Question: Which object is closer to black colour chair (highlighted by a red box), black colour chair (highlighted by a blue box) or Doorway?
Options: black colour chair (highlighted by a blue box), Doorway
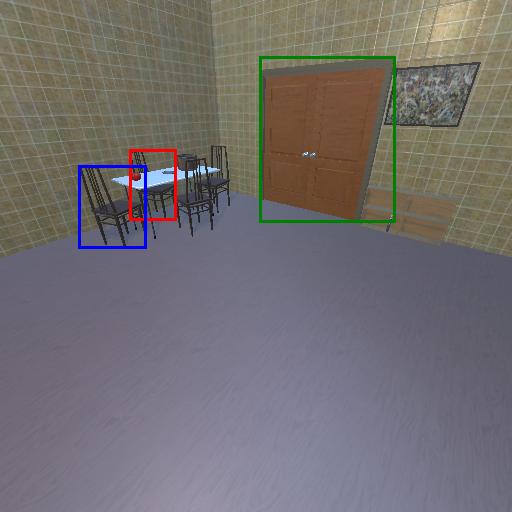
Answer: black colour chair (highlighted by a blue box)